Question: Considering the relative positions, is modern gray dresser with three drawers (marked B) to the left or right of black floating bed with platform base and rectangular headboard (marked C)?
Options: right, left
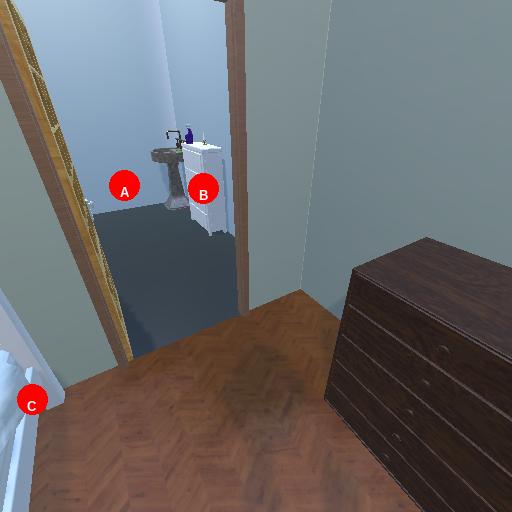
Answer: right